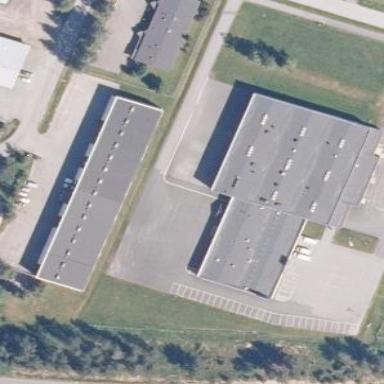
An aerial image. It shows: Hardware shop located inside building.